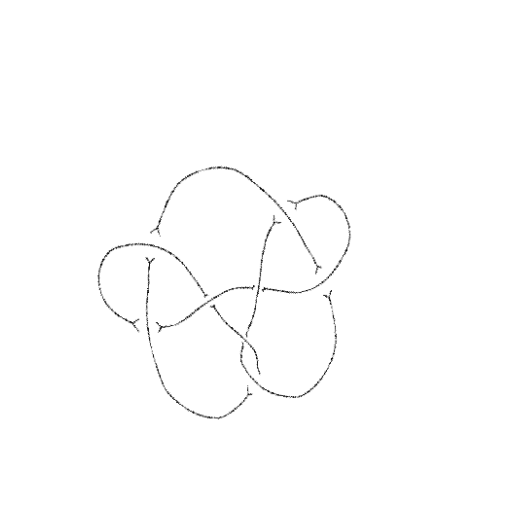
Crossing number: 8